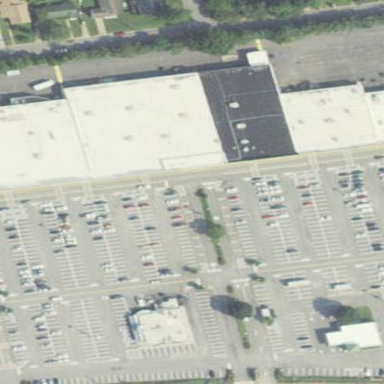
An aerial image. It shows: Commercial building.